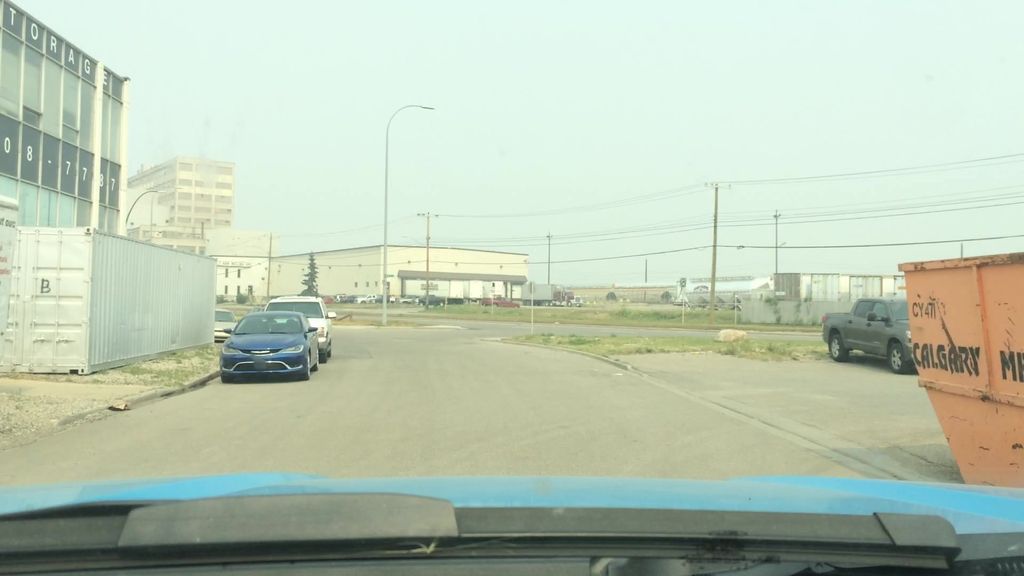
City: calgary